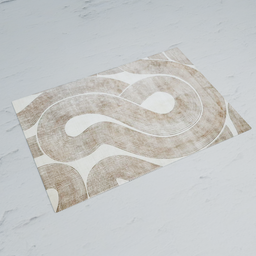
Label: decoration